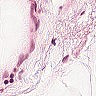
Metastatic tissue present: no